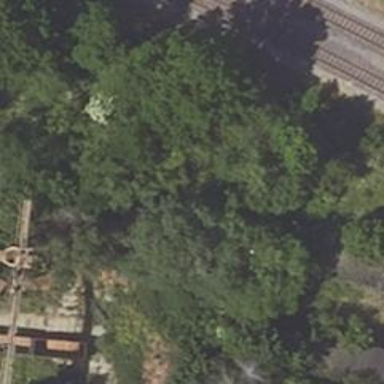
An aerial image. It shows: Abandoned railway yard is depicted.